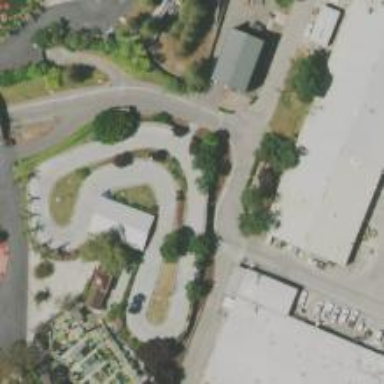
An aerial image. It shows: Raceway for motor karting enthusiasts.